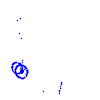
Particle: pion